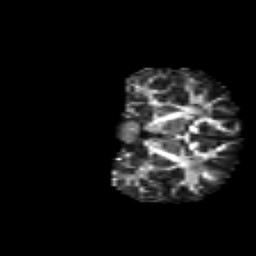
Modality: FA
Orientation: coronal
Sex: female
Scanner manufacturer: siemens
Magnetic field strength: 3 T
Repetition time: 5 s
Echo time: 0.071 s